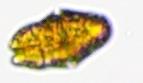
Label: Akashiwo